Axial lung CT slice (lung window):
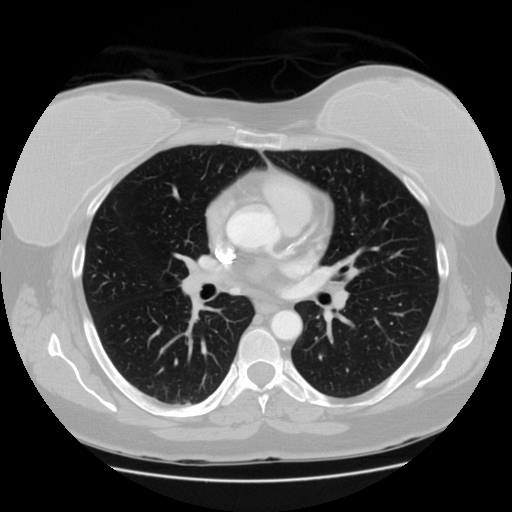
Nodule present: no